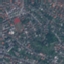
Land use / land cover: Residential